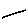
Label: line